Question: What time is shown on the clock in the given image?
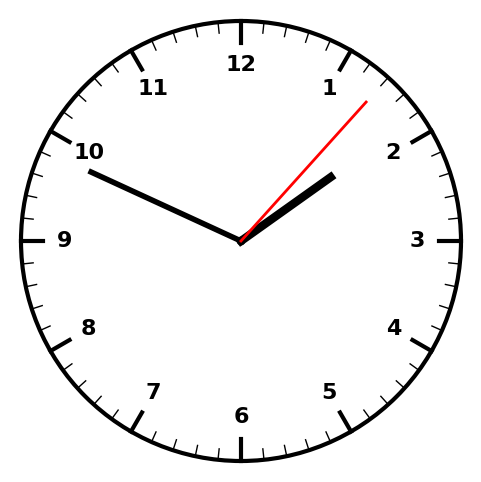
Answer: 01:49:07